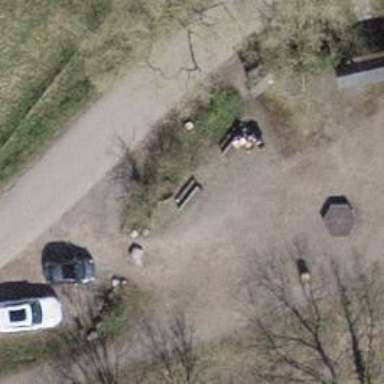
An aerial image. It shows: Brown bench.